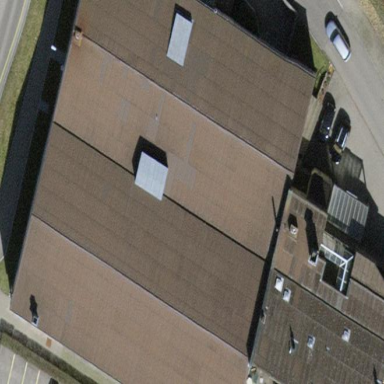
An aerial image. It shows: Detached building with tiled roof.